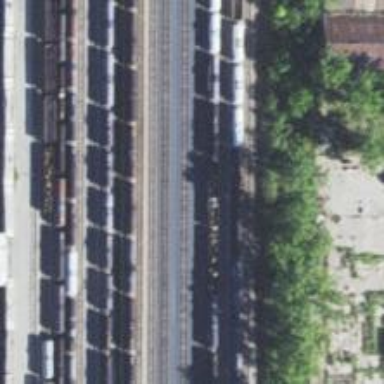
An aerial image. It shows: Railway yard for manifest purposes.